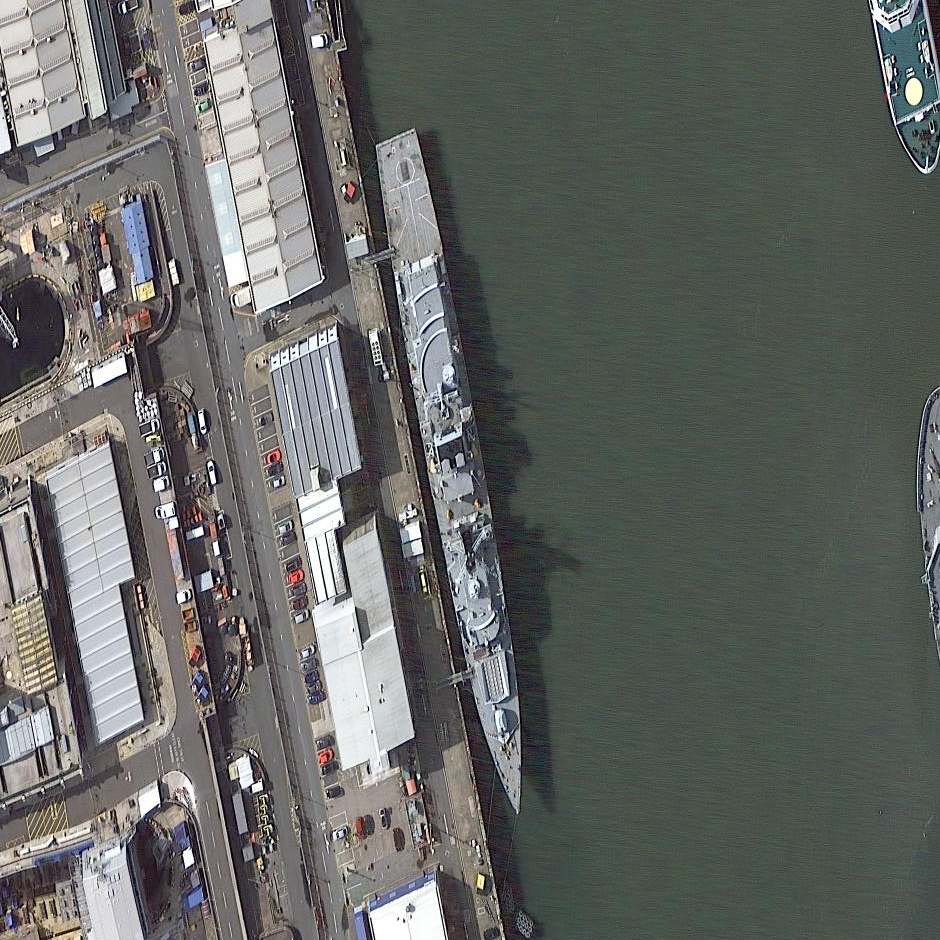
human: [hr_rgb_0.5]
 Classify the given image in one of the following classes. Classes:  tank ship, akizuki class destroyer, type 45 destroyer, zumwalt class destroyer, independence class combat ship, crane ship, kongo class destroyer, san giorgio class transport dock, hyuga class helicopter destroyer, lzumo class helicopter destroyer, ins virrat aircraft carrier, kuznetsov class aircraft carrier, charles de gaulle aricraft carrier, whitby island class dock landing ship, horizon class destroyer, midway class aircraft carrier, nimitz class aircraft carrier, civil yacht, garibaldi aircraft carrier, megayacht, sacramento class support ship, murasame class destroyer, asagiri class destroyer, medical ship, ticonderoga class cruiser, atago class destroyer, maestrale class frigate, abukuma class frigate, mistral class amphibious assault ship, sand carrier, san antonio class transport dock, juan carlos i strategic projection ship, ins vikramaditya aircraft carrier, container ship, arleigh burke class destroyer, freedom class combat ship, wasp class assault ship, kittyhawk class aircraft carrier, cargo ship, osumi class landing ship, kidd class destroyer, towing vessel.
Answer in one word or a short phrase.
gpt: Type 45 destroyer